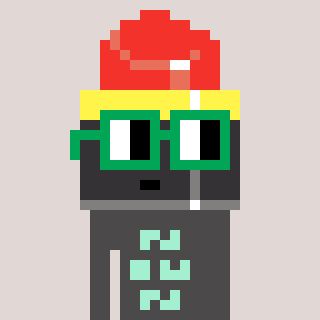
a pixel art character with square green glasses, a lipstick-shaped head and a grayscale-colored body on a warm background